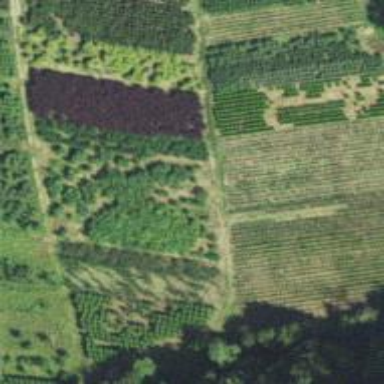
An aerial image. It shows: Plant nursery cultivating trees.